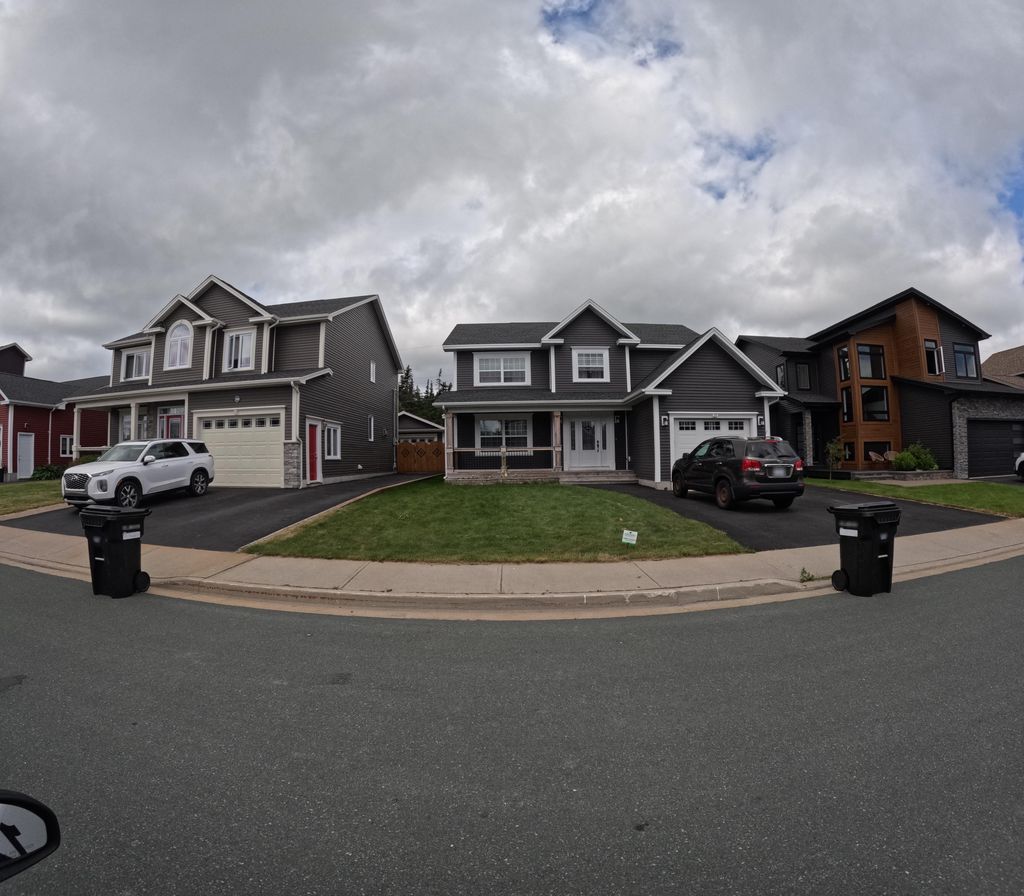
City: st_johns